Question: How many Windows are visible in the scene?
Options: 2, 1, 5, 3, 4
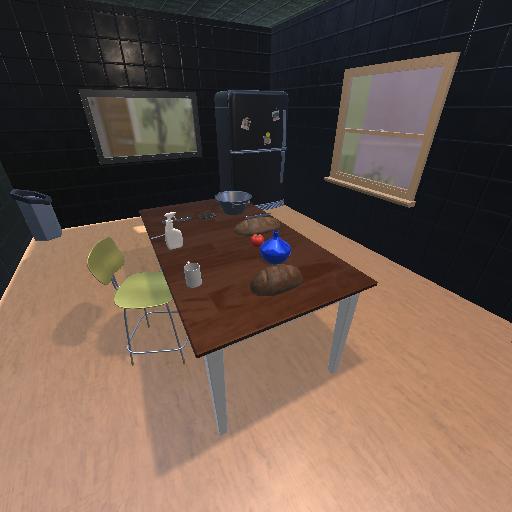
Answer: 2